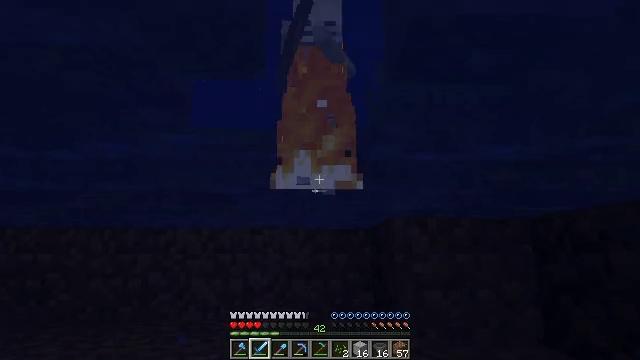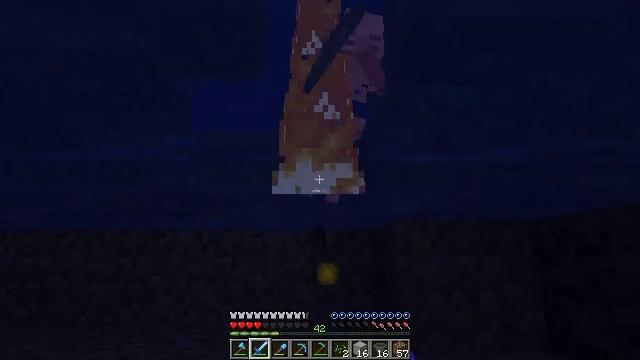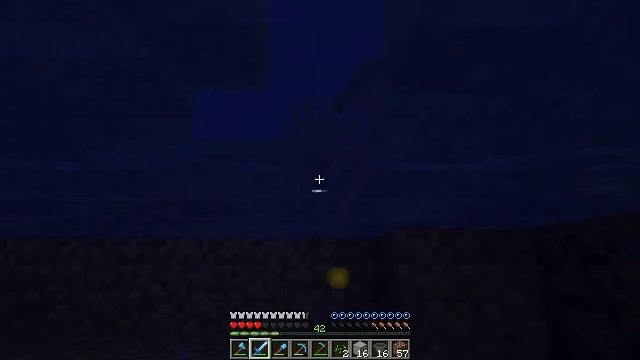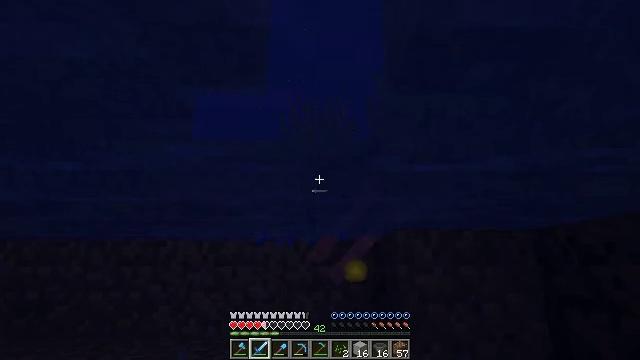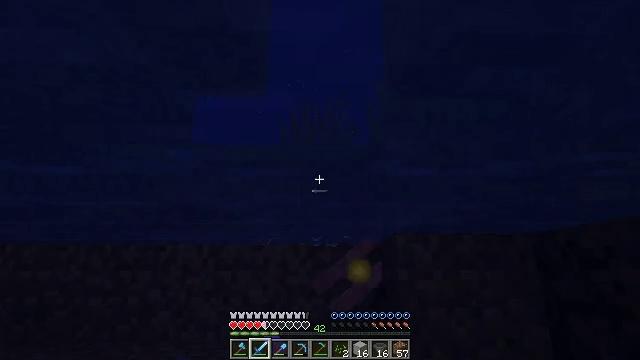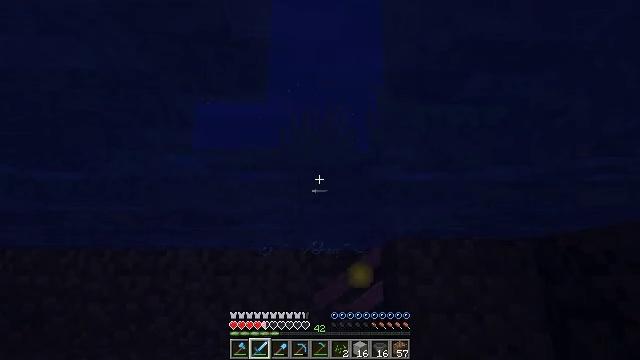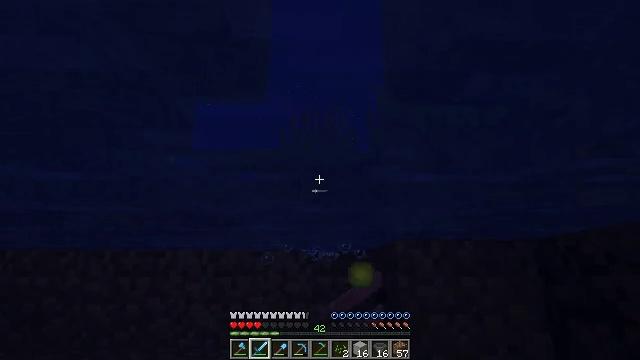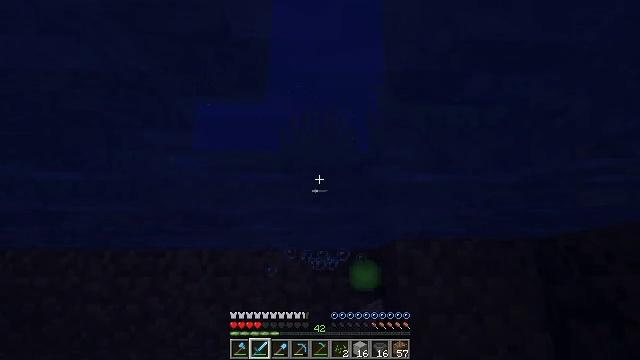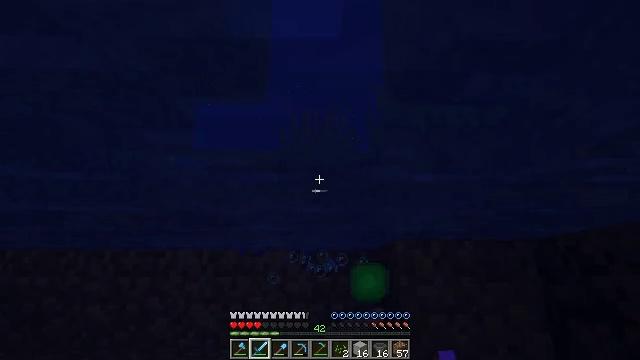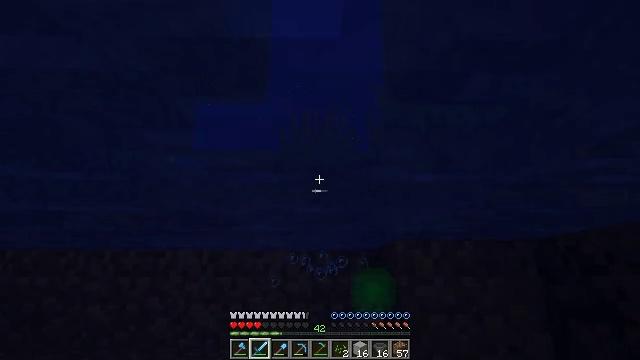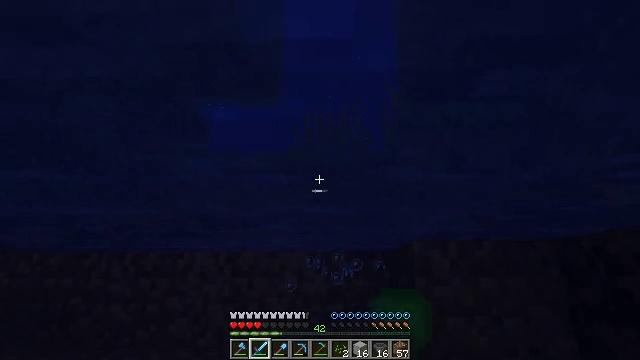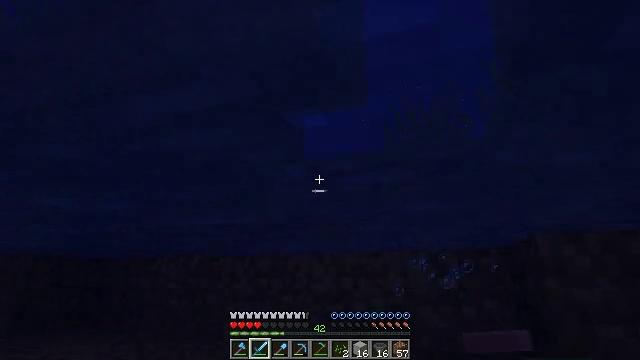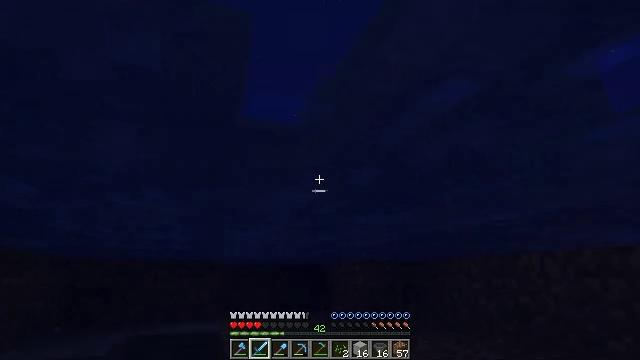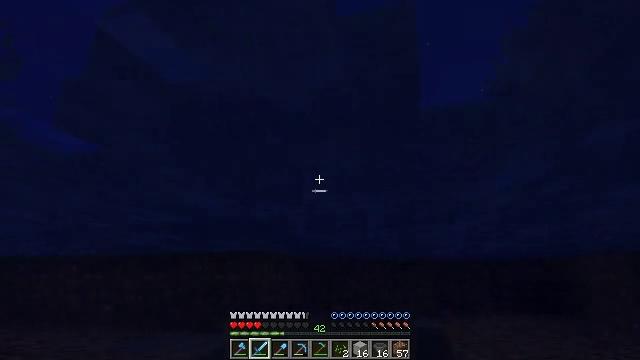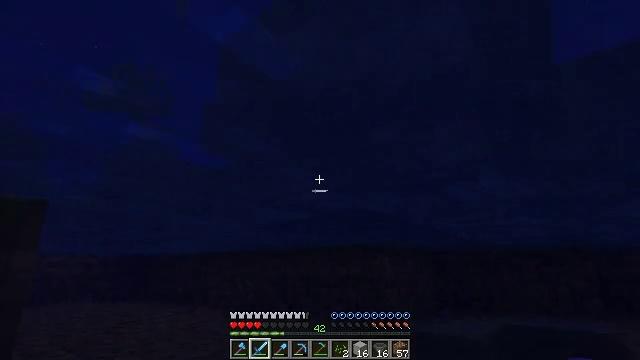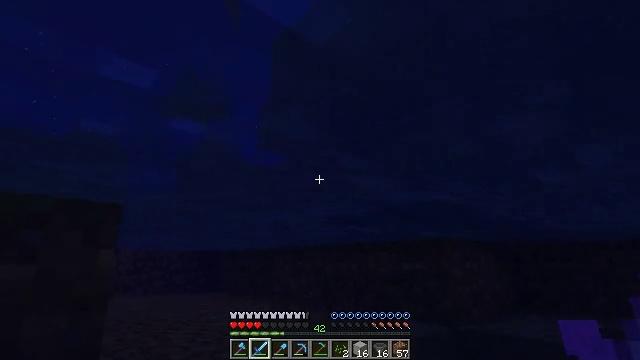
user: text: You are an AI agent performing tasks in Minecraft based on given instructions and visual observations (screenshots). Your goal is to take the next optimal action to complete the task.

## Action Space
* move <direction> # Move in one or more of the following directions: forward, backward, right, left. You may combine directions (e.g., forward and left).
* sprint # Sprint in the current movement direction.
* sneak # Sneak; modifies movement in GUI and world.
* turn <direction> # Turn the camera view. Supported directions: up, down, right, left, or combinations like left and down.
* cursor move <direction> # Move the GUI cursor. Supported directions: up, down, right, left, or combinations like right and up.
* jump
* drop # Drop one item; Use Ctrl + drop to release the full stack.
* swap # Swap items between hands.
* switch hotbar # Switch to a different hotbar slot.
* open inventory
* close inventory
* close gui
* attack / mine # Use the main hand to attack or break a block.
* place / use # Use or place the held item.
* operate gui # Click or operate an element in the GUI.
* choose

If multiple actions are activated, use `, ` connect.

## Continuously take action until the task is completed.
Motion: motion action
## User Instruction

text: Harvest grass block to clear the area.
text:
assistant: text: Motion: no_op
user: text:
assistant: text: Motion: turn up
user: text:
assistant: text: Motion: attack / mine
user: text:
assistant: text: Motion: attack / mine
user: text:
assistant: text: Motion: attack / mine
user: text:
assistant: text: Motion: no_op
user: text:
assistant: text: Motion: no_op
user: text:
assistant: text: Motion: no_op
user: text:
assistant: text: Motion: no_op
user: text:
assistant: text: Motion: turn left
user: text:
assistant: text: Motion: turn left
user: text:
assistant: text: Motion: turn left
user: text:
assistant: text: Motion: move forward, turn left
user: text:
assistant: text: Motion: move forward, turn left and down
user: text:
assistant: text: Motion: move forward, turn left
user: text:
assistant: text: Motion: move forward, turn left and down
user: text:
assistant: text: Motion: move forward
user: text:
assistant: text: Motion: move forward, jump
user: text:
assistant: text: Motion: move forward, turn left, jump
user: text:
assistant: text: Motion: move forward, turn left, jump
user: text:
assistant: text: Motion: move forward, turn left, jump
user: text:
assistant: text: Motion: move forward, turn left, jump
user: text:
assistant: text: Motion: move forward, turn left, jump
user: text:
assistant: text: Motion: move forward, turn left and down, jump
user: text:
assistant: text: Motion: move forward, turn left and down, jump
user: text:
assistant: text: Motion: move forward, turn left, jump
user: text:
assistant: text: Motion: move forward, jump
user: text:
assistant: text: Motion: move forward, sprint, turn left, jump
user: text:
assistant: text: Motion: move forward, sprint, turn left and down, jump
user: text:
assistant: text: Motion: move forward, sprint, turn left and down, jump